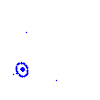
Particle: proton